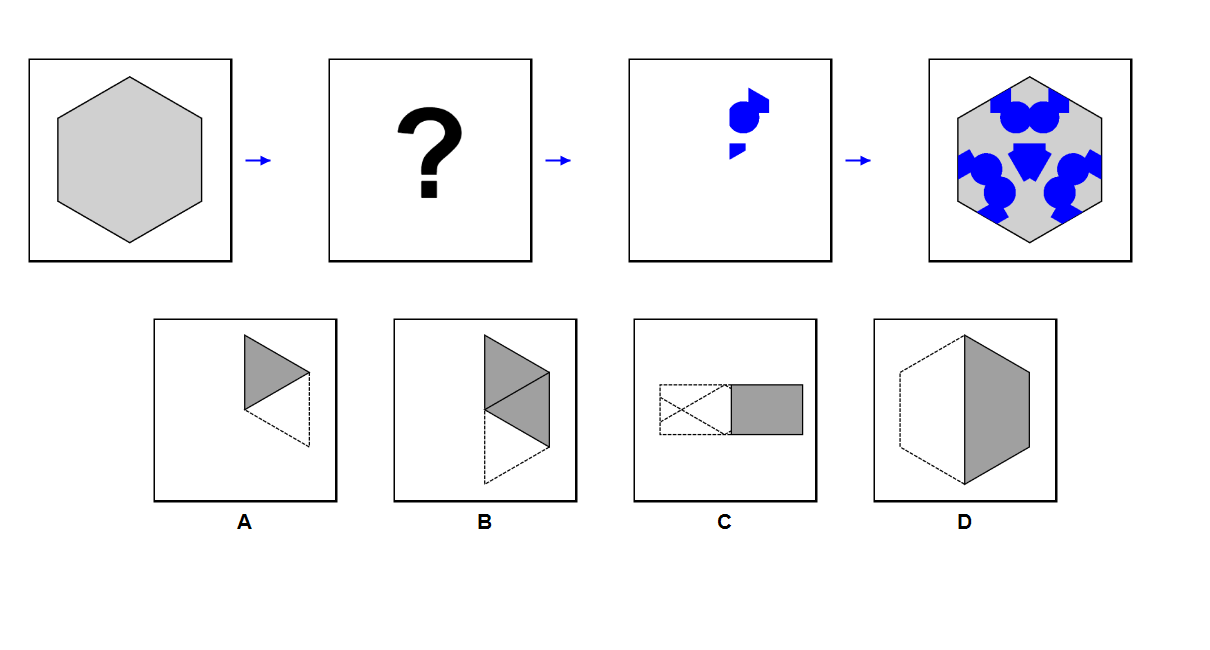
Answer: C